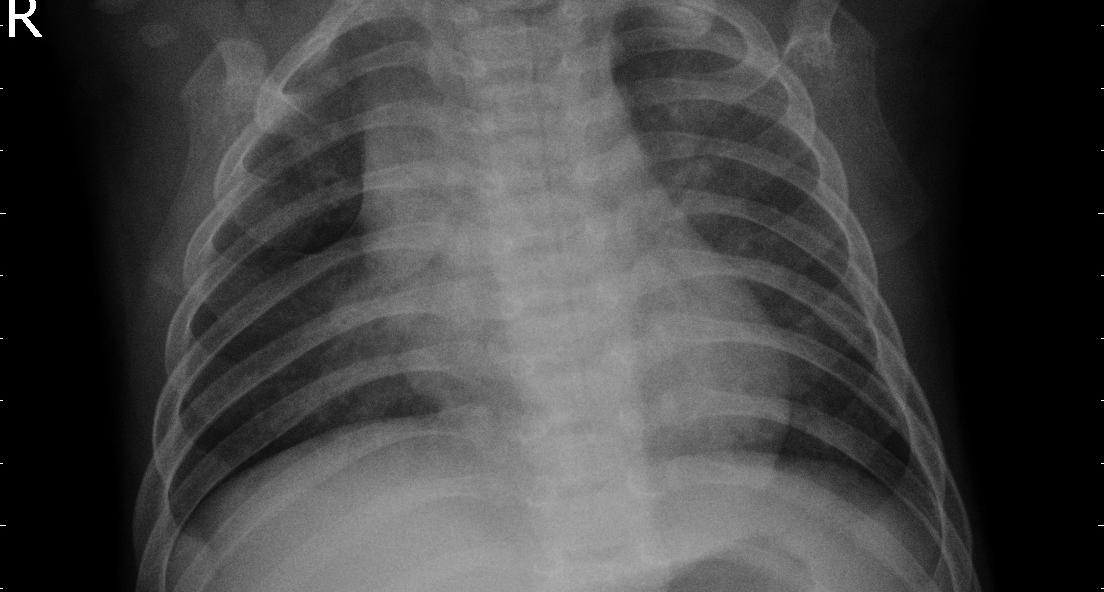
Diagnosis: PNEUMONIA